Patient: sex M, age 61
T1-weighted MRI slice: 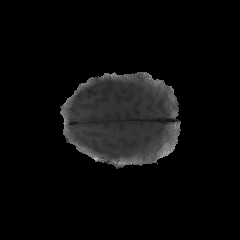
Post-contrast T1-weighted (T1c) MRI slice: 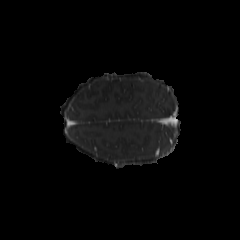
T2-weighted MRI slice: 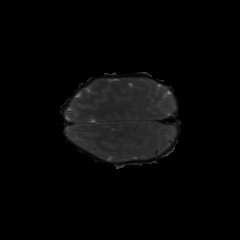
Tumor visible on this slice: no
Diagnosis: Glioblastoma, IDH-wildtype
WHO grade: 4